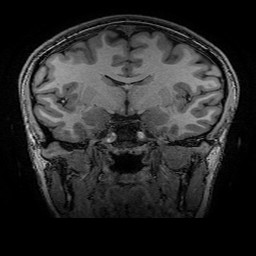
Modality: T1w
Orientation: sagittal
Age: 25
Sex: female
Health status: healthy
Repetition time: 2.53 s
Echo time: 0.0034 s